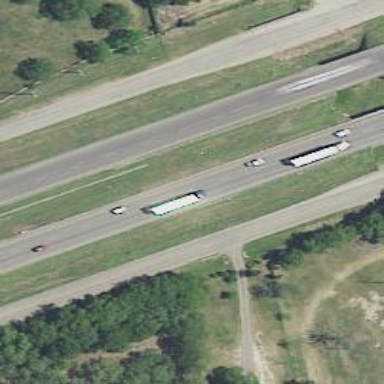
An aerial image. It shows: Asphalt tertiary road with frontage road.